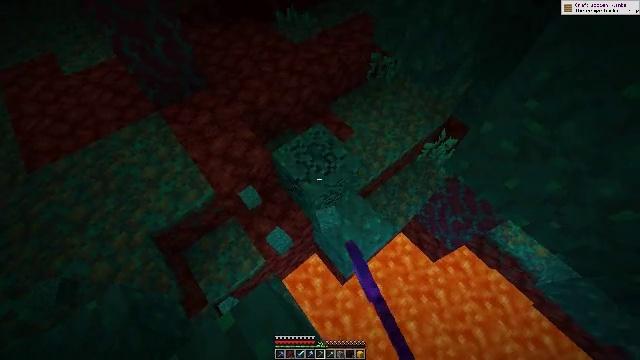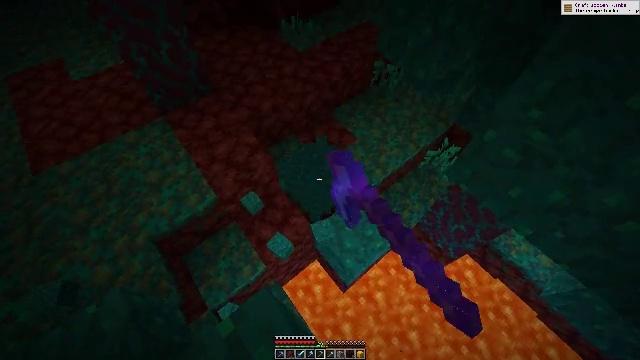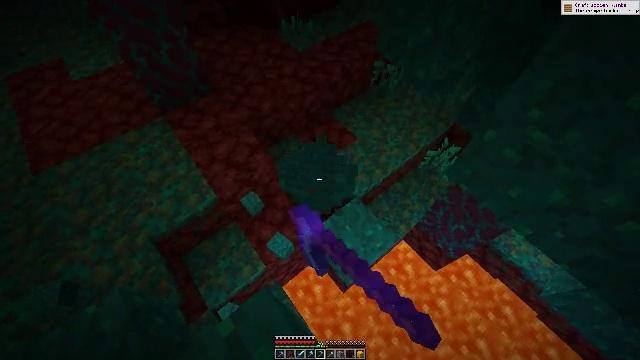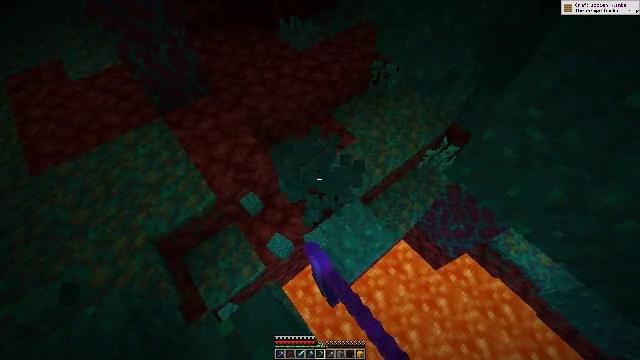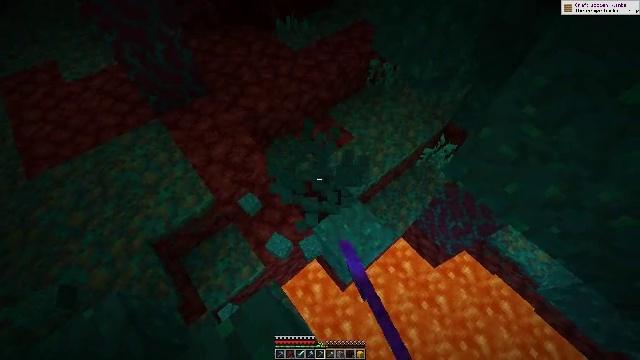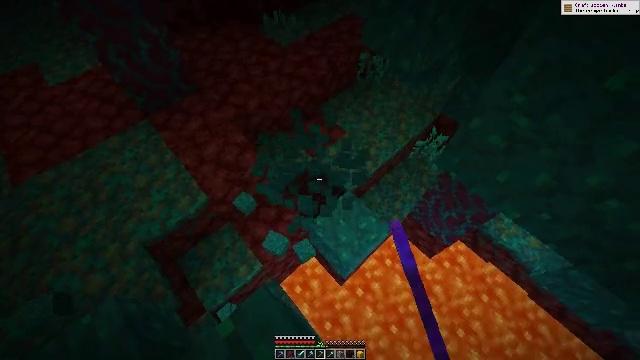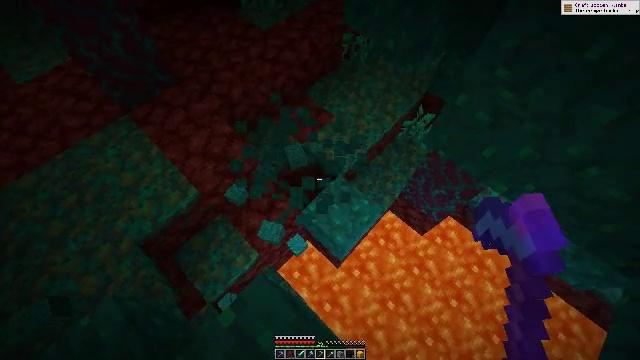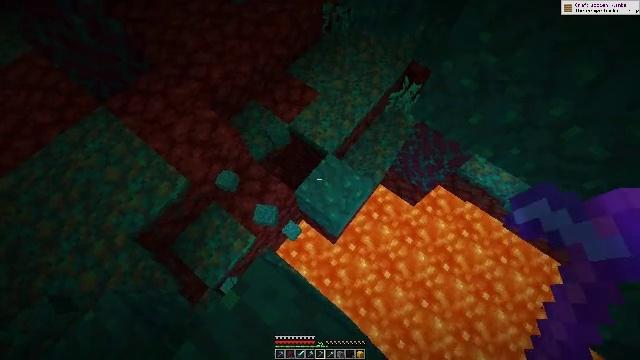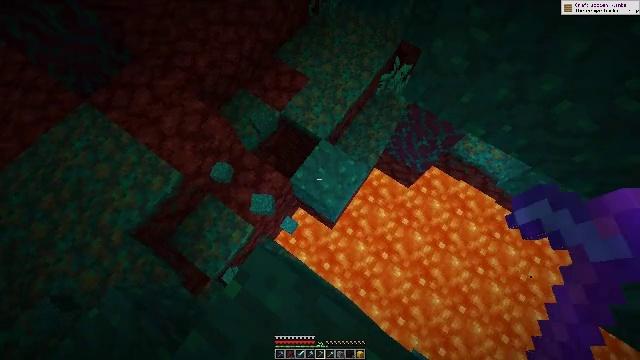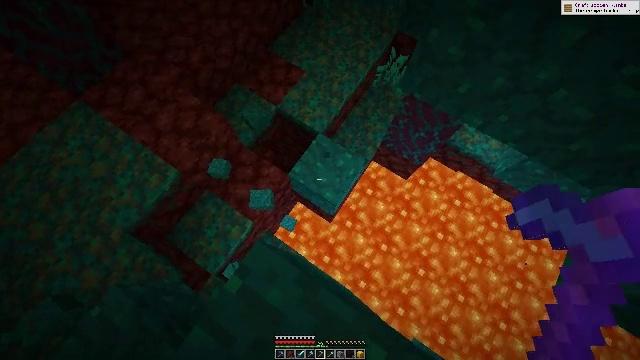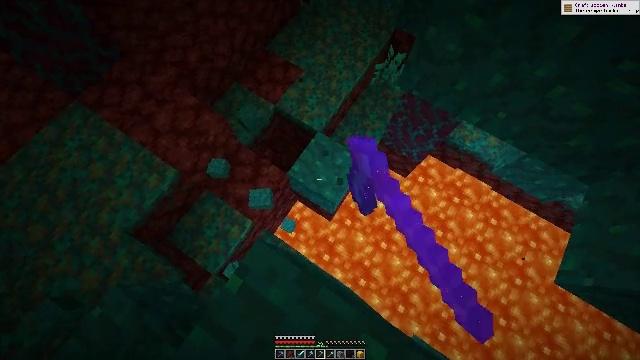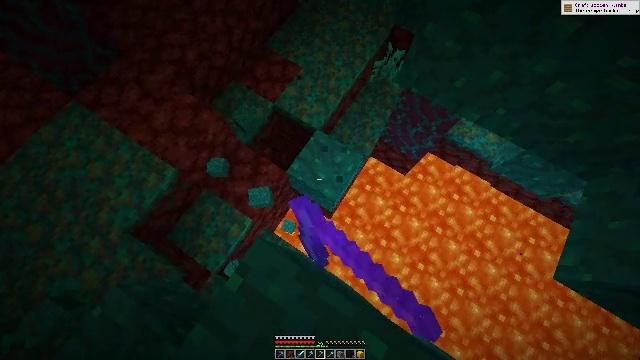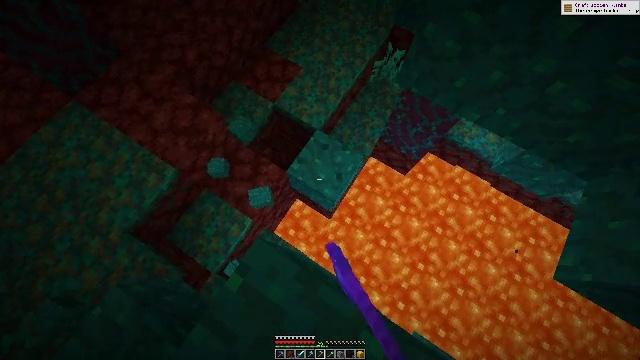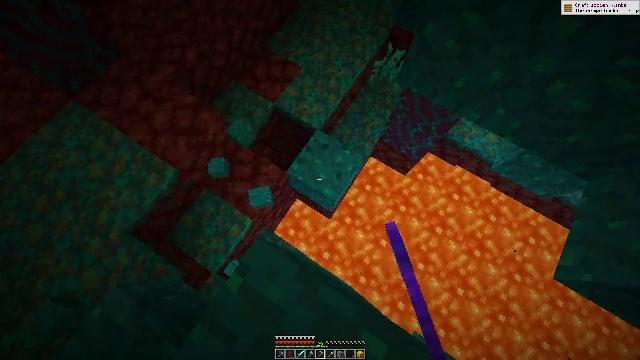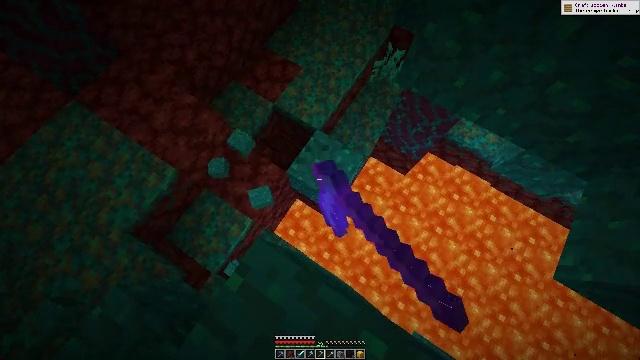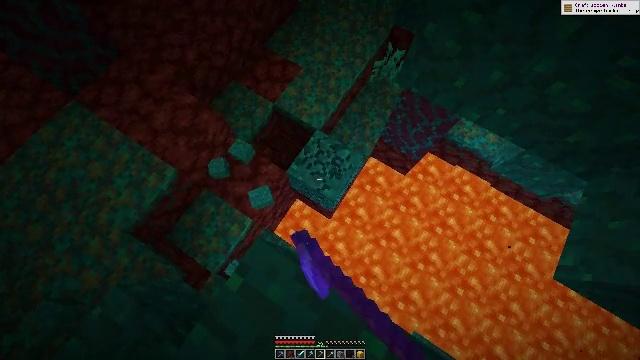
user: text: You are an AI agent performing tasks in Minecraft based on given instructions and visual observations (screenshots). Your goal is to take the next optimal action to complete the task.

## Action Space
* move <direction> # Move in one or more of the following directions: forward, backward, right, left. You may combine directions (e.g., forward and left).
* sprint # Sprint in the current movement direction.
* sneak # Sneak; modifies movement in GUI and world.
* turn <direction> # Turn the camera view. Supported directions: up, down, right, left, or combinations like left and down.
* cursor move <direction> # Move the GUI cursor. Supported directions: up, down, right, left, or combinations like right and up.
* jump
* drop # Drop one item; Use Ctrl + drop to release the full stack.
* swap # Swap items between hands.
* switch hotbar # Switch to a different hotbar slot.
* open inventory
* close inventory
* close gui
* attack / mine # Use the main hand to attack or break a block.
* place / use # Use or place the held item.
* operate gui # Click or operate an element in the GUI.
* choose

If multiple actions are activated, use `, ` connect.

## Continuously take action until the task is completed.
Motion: motion action
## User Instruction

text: Gather warped wart block from the Nether.
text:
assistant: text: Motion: sneak, turn up, attack / mine
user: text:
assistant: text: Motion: sneak, attack / mine
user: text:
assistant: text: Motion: sneak, attack / mine
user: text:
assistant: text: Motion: sneak, attack / mine
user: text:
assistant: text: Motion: sneak, turn right, attack / mine
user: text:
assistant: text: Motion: sneak, turn right and down, attack / mine
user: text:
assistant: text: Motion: sneak, turn right and down, attack / mine
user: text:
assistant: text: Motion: sneak, turn right and down, attack / mine
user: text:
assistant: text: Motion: sneak, turn right and down, attack / mine
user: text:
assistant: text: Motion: sneak, attack / mine
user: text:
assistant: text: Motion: sneak, attack / mine
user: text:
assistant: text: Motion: sneak, attack / mine
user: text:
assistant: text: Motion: sneak, attack / mine
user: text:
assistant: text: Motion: sneak, attack / mine
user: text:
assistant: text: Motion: sneak, attack / mine
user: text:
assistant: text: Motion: sneak, attack / mine
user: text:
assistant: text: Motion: sneak, attack / mine
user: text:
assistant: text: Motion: sneak, attack / mine
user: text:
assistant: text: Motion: sneak, attack / mine
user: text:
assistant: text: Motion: sneak, attack / mine
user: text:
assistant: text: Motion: sneak, attack / mine
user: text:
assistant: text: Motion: sneak, attack / mine
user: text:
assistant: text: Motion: sneak, attack / mine
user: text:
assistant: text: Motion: sneak, turn right and down
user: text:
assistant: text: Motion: sneak, turn right and down
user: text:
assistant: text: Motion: sneak, turn right and down
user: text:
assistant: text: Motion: sneak, turn right and up
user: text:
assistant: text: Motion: sneak, turn right and up
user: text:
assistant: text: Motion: sneak, turn right and up
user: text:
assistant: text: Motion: sneak, turn up